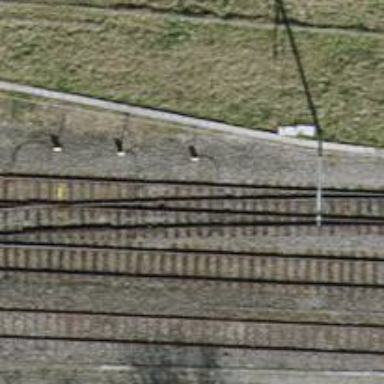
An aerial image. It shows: Single railway track with electrified contact line.